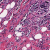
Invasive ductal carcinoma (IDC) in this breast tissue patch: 0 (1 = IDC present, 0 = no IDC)